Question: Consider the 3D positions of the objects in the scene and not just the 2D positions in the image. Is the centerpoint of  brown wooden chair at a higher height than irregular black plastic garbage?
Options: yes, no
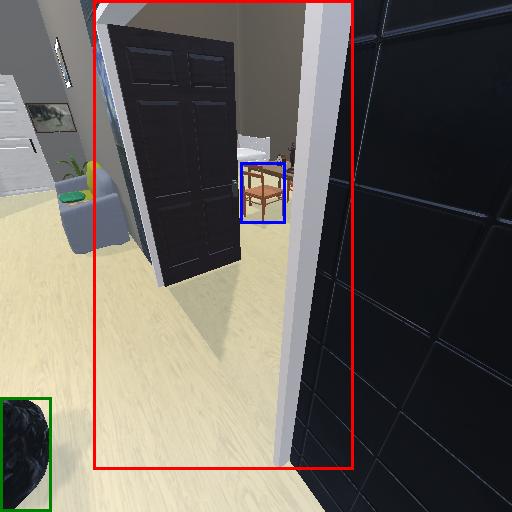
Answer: yes